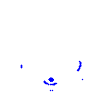
Particle: electron